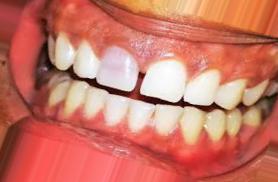
Condition: Tooth Discoloration